Interaction volume radius: 10 \u00c5
Interaction volume height: 20 \u00c5
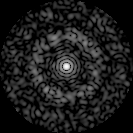
Disorder parameter: 0.8408